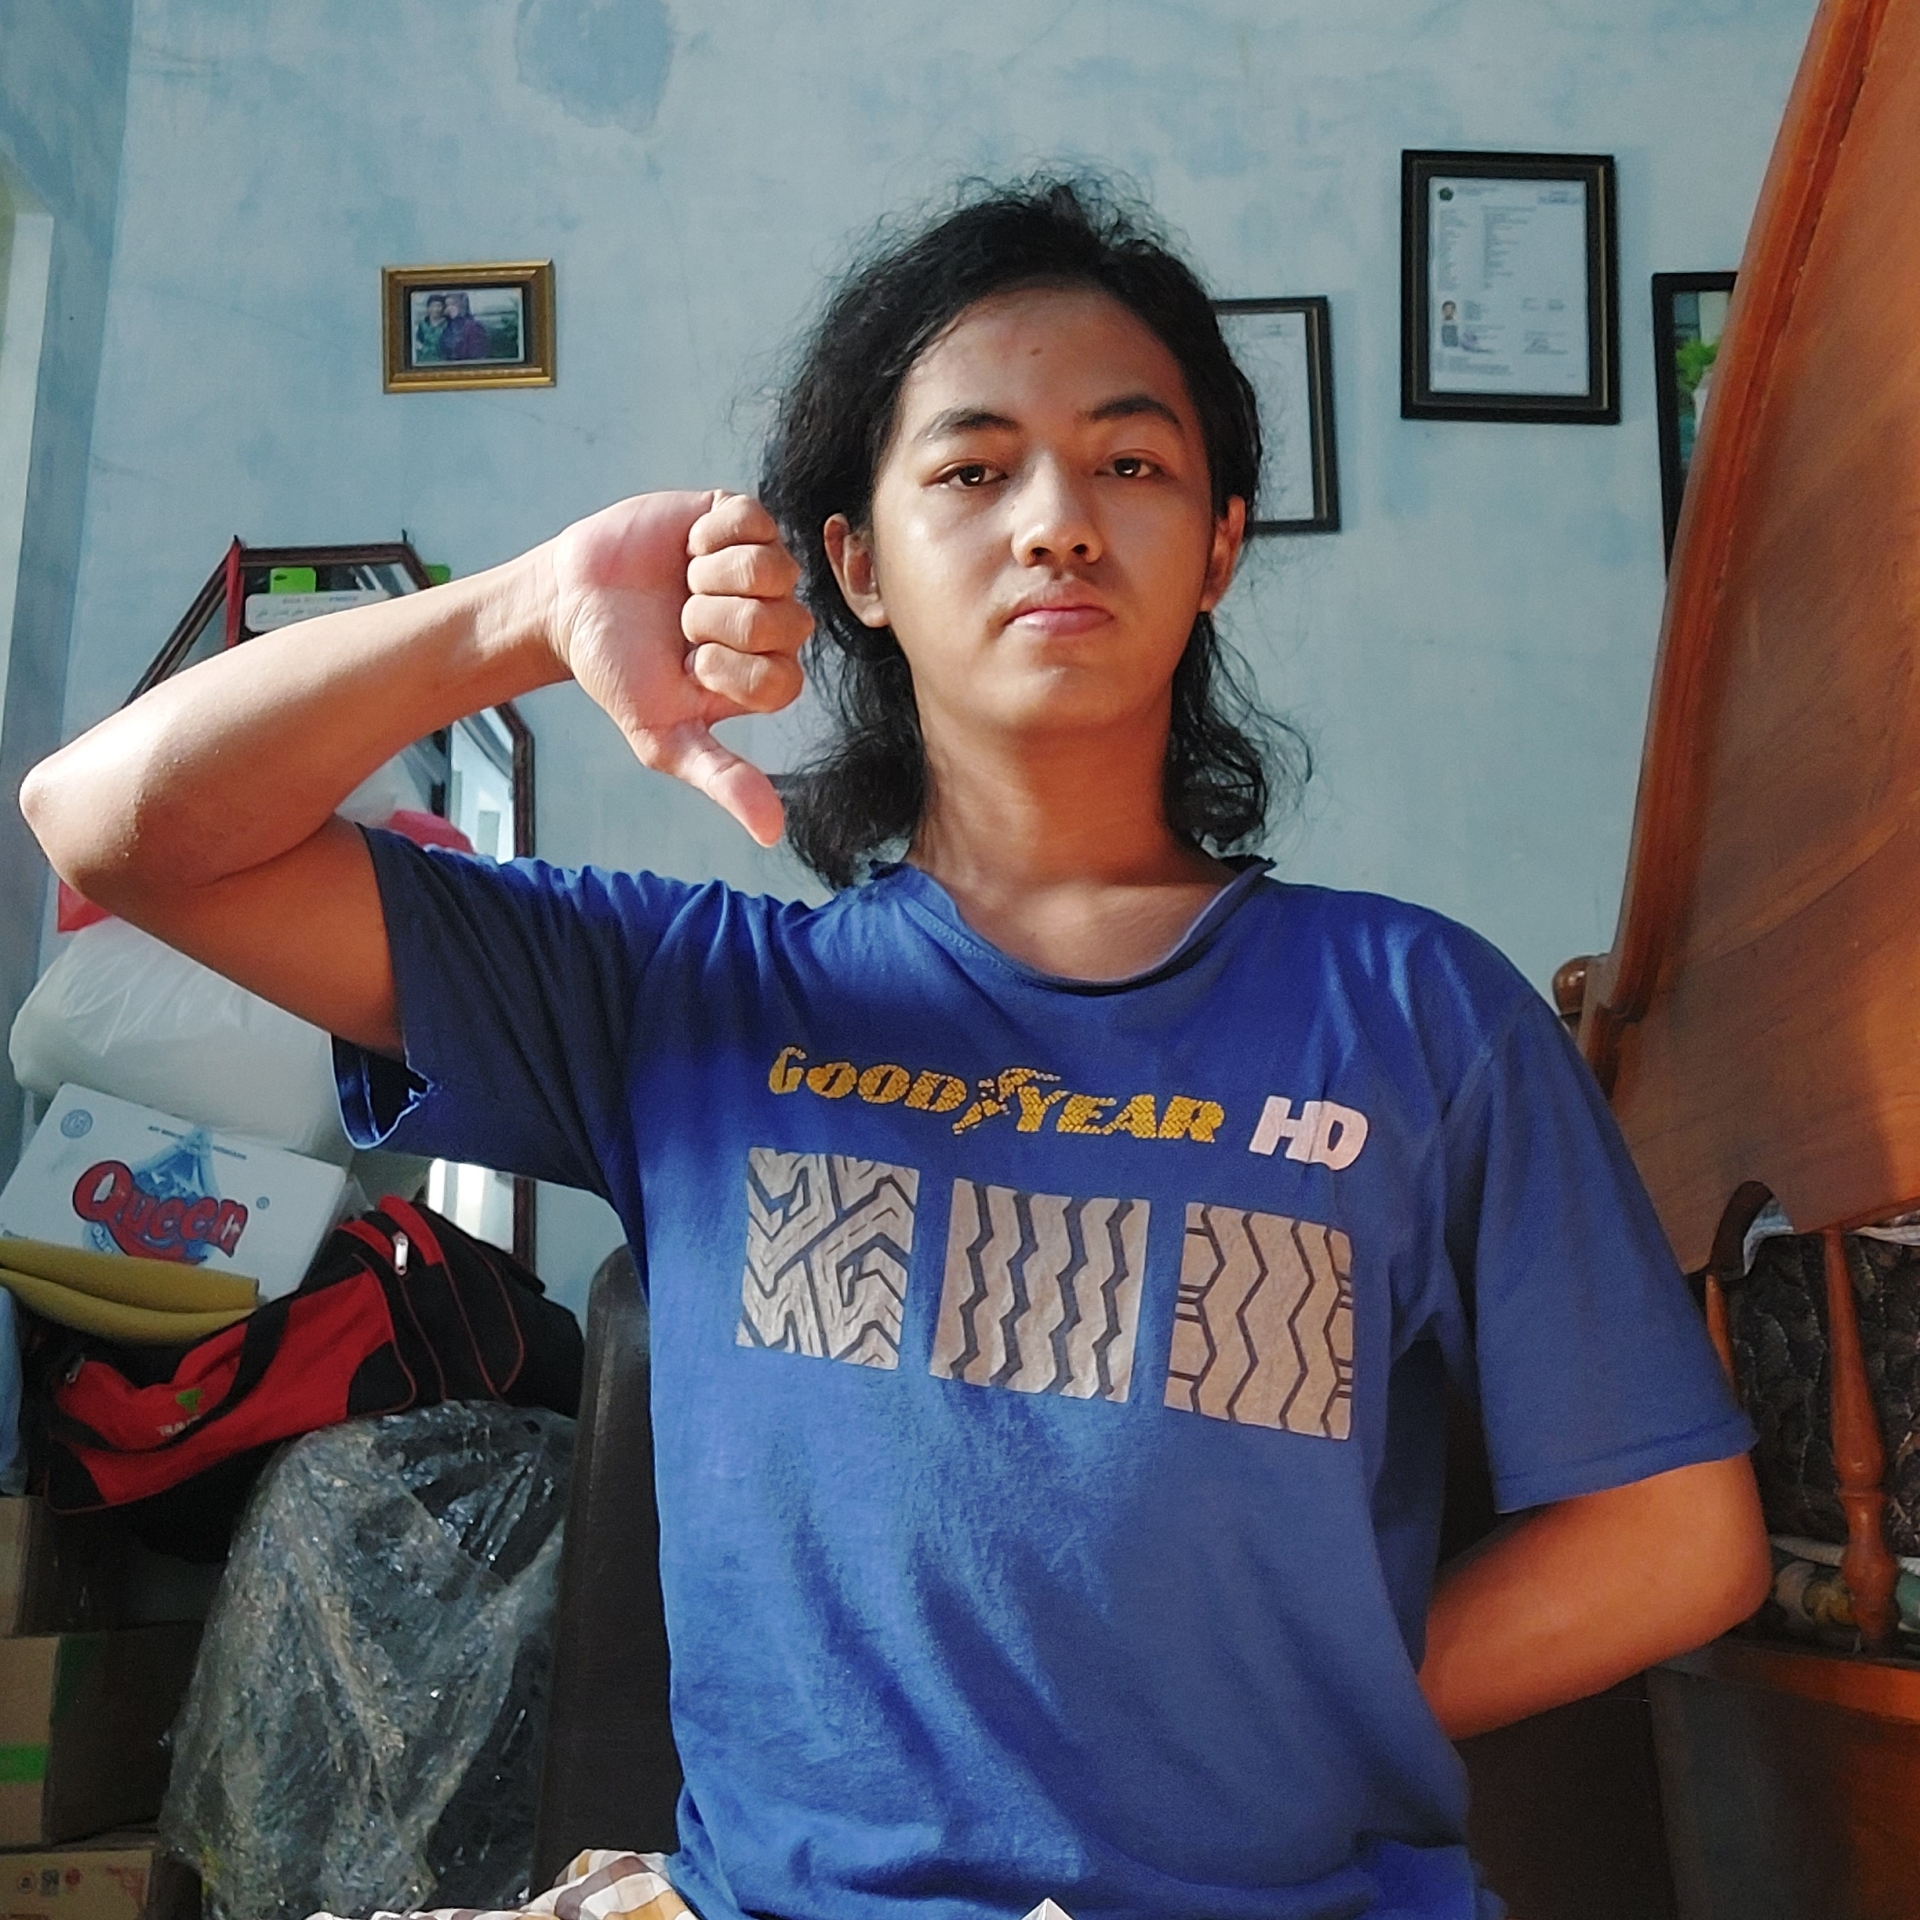
Label: clear